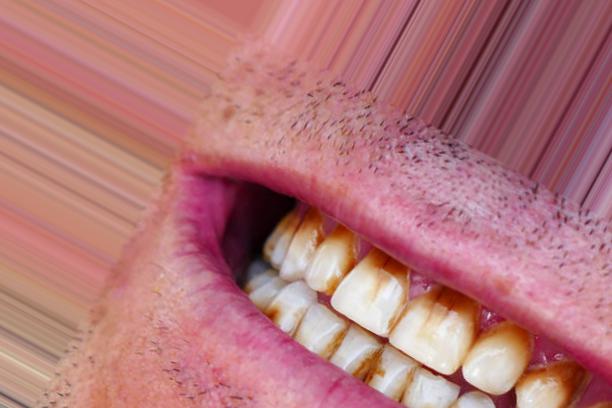
Condition: Tooth Discoloration